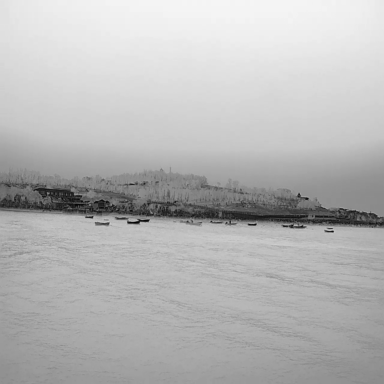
There are 13 bulk_carriers in the infrared image.